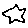
Label: star